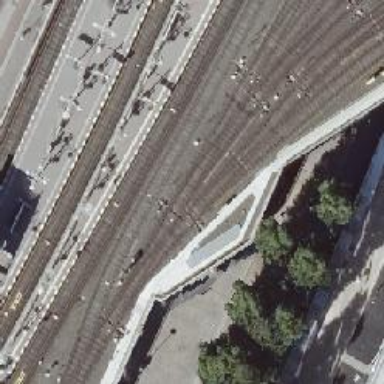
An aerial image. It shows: Yard bridge over electrified top rail service.